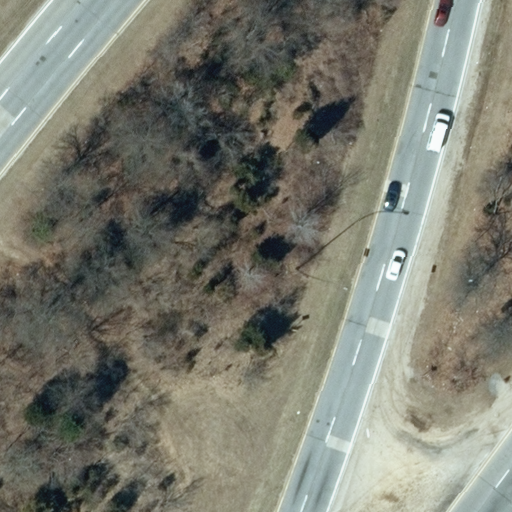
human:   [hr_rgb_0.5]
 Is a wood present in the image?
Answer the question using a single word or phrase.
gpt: yes

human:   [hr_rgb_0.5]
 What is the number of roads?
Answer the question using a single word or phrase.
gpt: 3

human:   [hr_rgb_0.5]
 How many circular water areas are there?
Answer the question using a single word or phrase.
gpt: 0

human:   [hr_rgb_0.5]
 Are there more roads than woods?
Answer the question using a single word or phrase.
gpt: yes

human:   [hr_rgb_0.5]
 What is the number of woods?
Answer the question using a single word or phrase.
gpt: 1

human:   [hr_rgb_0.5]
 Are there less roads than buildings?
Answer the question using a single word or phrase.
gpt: no

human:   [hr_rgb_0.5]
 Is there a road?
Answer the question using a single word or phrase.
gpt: yes

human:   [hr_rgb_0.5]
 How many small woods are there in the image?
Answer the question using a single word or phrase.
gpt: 0

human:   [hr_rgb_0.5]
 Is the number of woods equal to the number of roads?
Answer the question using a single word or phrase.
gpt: no

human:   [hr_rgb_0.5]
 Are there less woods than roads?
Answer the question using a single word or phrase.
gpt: yes

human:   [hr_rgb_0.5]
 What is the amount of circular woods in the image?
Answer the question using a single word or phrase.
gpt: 0

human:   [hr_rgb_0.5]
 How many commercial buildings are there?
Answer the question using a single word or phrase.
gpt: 0

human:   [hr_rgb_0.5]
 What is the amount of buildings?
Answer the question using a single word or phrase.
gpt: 0

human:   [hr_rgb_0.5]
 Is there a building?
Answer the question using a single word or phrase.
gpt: no

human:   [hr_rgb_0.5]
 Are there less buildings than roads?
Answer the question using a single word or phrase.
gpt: yes

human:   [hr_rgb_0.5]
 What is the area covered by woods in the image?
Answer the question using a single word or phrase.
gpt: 6505m2

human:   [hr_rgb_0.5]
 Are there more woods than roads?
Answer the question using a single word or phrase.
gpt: no

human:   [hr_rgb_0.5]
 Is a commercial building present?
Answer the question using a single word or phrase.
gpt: no

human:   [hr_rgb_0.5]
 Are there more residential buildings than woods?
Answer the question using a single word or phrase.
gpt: no

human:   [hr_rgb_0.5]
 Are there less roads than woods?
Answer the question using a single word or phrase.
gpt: no

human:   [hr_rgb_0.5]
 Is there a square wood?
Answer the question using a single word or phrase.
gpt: no

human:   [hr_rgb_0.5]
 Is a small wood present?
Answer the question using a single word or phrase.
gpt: no

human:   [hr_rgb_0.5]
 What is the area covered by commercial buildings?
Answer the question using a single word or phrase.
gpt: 0m2

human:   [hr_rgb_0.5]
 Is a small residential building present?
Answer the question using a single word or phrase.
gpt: no

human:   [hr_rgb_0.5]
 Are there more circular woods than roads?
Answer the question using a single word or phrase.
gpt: no

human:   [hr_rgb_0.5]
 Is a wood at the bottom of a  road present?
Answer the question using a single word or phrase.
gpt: no

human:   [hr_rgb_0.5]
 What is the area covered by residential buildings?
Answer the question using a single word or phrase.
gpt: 0m2

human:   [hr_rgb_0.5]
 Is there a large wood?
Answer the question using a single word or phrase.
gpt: yes

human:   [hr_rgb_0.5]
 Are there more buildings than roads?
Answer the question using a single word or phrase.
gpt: no

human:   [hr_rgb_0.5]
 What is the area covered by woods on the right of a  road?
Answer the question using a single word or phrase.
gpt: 6505m2

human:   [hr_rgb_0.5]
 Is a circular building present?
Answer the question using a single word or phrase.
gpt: no

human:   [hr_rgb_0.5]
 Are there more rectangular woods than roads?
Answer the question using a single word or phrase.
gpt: no

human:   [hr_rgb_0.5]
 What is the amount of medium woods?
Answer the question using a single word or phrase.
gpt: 0

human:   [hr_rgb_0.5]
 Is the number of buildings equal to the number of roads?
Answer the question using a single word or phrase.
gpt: no

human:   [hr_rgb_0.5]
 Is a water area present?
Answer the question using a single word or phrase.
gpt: no

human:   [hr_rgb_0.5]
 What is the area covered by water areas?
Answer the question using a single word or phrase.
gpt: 0m2

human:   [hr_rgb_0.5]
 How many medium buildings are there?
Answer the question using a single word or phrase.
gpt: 0

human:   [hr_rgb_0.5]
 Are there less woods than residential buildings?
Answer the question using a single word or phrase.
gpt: no

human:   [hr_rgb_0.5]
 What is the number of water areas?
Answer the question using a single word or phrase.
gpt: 0

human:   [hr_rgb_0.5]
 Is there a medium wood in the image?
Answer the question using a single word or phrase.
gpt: no

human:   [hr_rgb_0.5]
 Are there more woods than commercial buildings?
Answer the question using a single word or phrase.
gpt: yes

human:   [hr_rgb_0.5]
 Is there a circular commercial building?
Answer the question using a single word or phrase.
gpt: no

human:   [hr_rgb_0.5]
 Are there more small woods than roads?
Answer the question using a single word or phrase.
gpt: no

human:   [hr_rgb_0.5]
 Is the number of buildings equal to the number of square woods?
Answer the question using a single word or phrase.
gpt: yes

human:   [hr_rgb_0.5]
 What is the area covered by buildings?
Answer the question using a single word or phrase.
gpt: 0m2

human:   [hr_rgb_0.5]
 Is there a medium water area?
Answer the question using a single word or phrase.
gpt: no

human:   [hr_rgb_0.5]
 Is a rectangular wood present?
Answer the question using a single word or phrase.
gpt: yes

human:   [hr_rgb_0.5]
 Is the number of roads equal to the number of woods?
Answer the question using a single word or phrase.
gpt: no

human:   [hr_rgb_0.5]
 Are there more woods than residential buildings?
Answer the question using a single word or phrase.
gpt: yes

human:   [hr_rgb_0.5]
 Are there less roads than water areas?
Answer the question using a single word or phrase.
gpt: no

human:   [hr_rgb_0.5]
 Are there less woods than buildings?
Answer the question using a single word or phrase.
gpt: no

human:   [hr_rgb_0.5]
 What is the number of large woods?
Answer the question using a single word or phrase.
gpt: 1

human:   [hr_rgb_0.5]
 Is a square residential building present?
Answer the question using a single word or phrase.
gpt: no

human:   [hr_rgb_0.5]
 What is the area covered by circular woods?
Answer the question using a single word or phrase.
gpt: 0m2

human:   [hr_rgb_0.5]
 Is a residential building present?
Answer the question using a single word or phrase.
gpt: no

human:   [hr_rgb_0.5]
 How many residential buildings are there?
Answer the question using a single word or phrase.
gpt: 0

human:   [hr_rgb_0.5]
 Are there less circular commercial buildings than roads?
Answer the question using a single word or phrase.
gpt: yes

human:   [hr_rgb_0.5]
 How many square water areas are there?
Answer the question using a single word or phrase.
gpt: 0

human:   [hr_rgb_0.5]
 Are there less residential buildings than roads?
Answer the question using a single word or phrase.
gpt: yes

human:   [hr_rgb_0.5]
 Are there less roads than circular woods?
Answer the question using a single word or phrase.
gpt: no

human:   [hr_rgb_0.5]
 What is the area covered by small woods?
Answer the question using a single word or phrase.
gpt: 0m2

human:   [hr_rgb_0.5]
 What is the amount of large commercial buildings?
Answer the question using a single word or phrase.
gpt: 0

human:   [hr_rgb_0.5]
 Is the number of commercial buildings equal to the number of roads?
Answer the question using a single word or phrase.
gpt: no

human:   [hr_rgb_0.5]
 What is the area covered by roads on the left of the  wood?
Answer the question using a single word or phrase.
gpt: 0m2